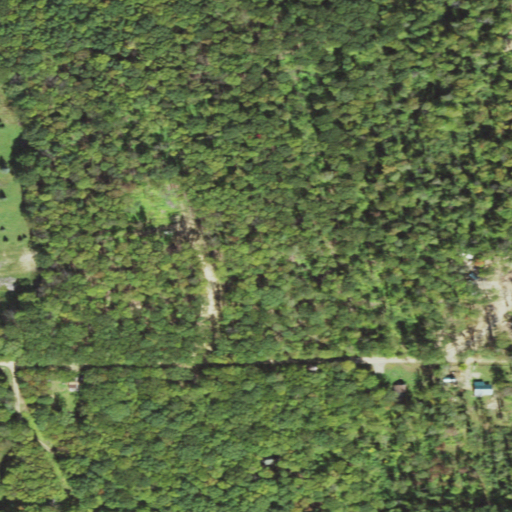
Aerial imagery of mountain in Pennsylvania named Cole Hill containing deciduous forest, open development, mixed forest, and pasture